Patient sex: F
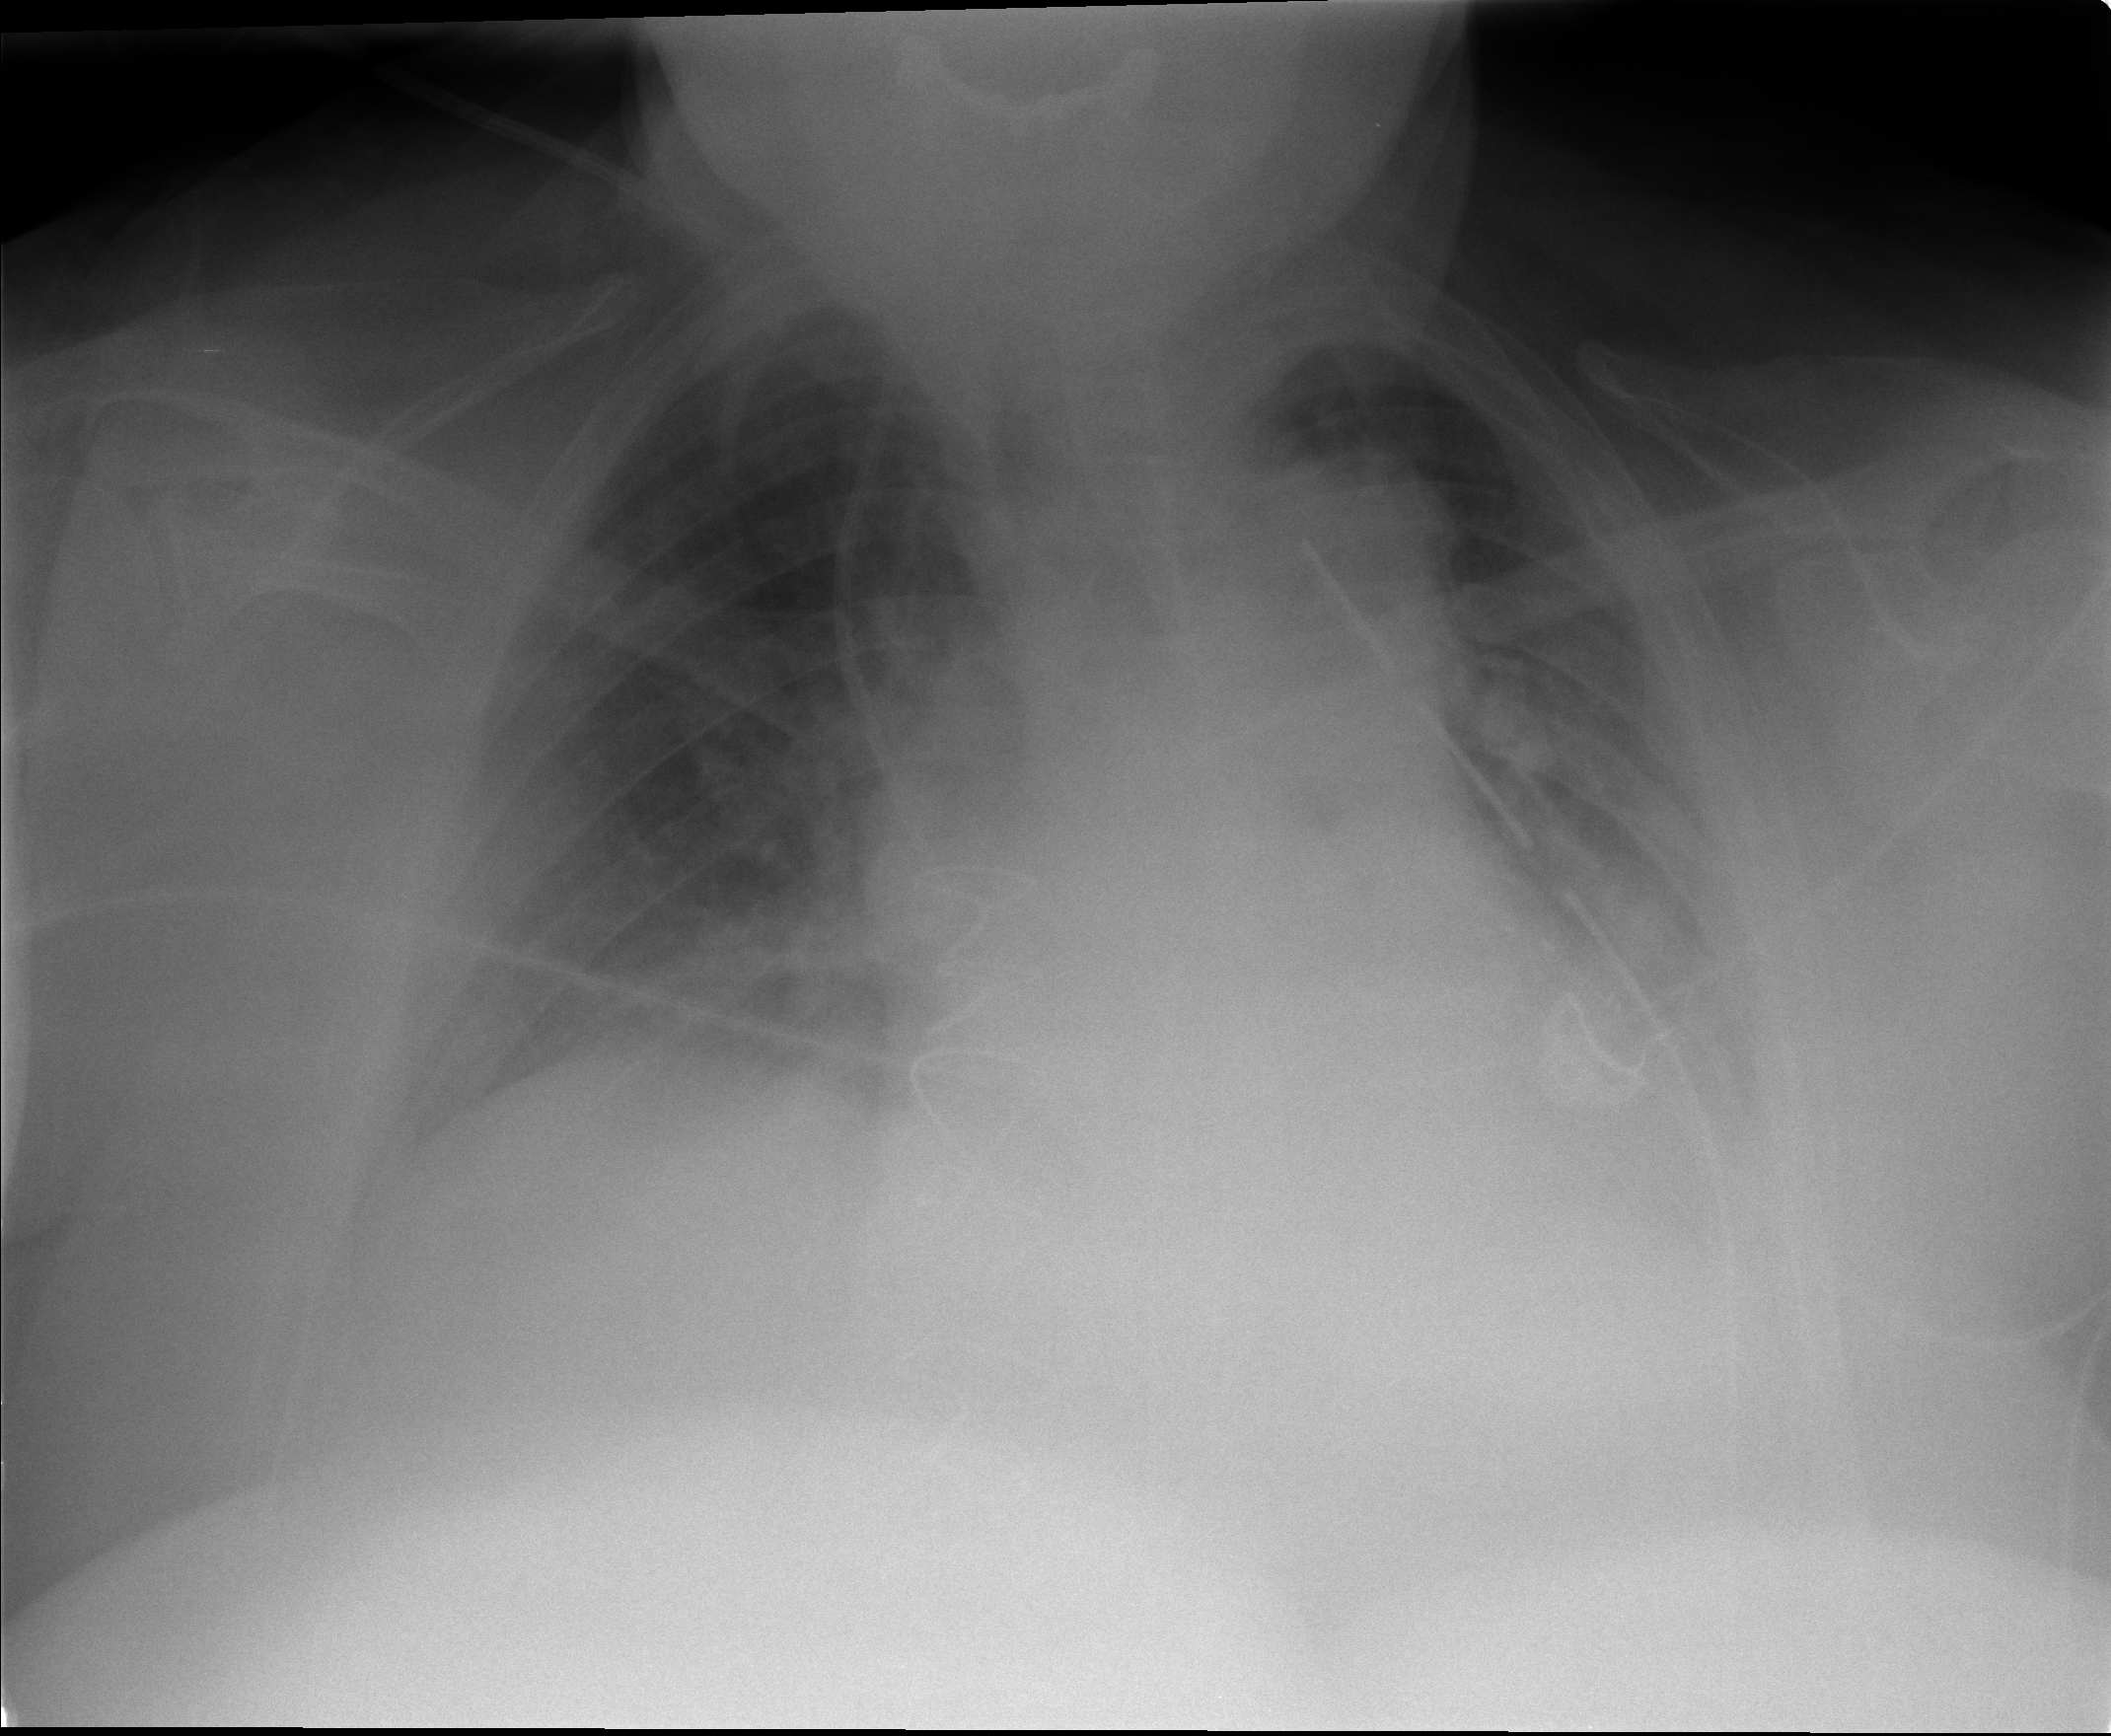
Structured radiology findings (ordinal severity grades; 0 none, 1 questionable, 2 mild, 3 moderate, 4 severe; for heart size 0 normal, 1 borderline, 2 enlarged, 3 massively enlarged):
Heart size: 1
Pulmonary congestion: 2
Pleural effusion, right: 2
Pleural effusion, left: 2
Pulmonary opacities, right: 0
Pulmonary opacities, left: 2
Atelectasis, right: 1
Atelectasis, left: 2